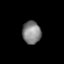
Tissue: lung
Cell type: T cells
Senescence score: 0.2047
Nuclear area (px): 414
Mean DAPI intensity: 131.464